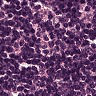
Metastatic tissue present: no